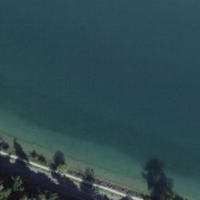
EUNIS habitat code: 14
Species observed at this site:
Larus michahellis